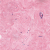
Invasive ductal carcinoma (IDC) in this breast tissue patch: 0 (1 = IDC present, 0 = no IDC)